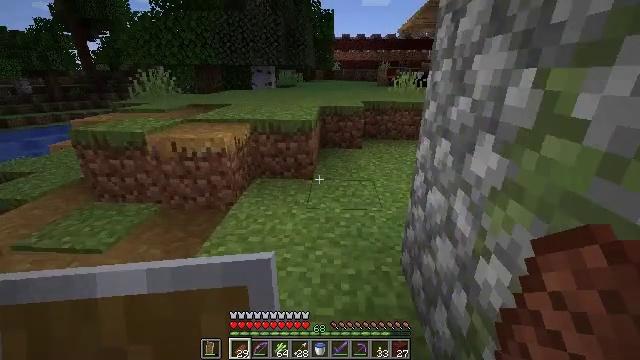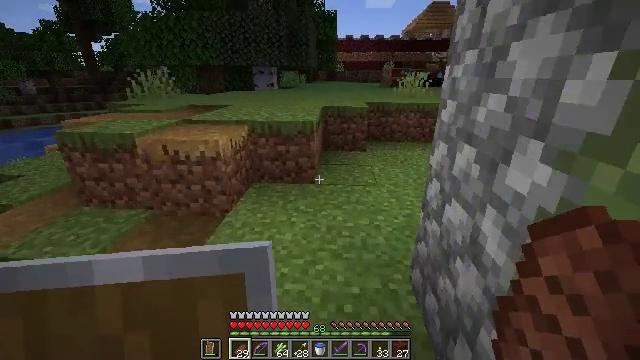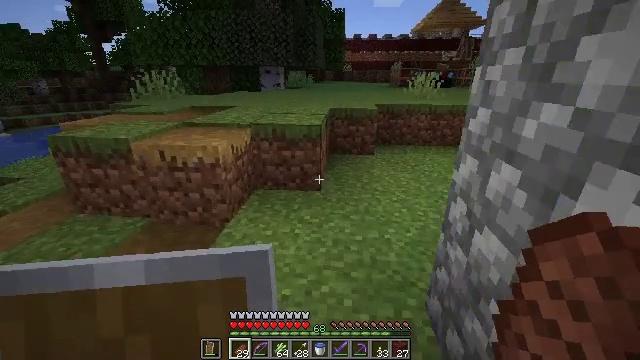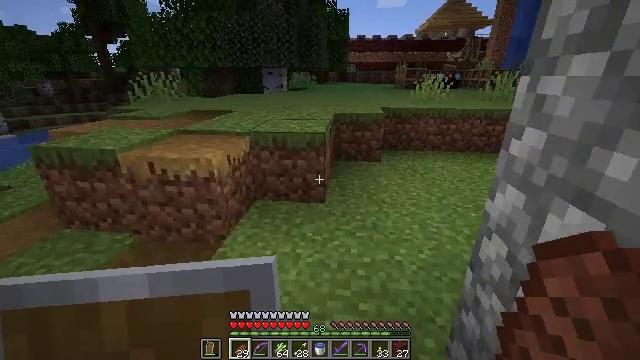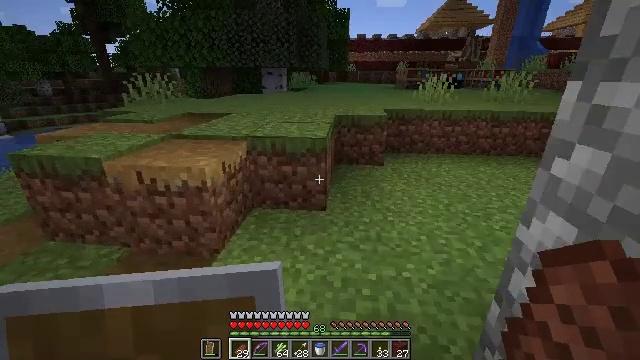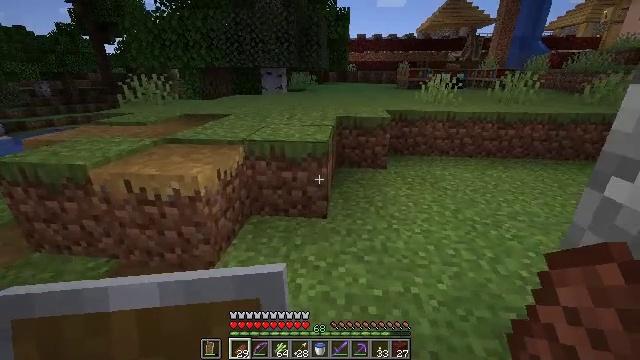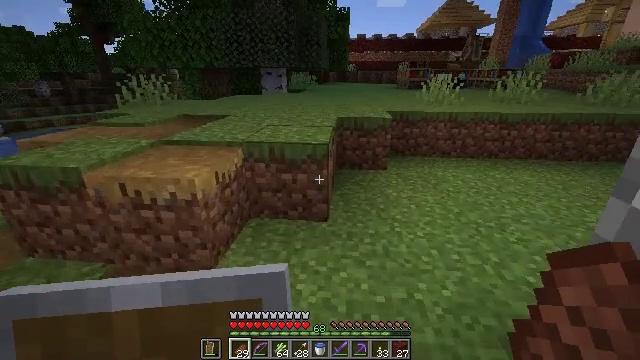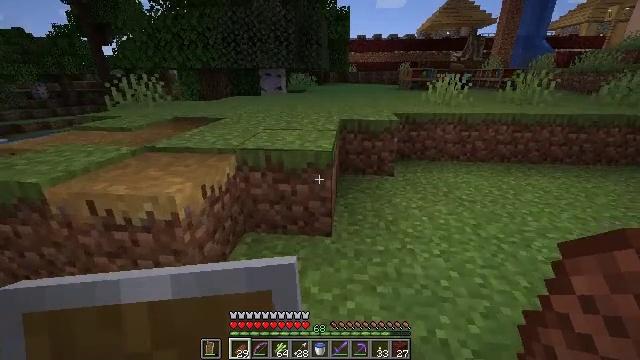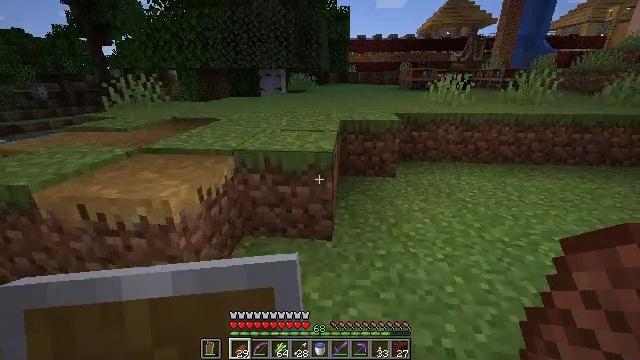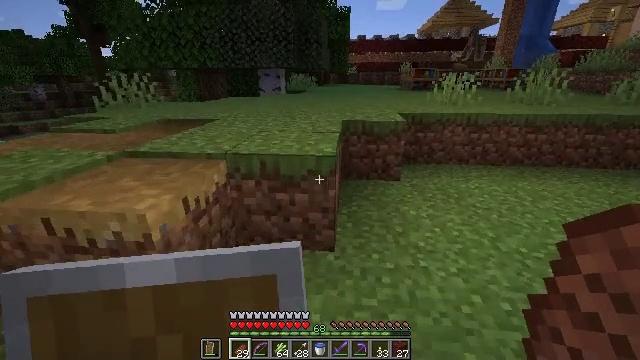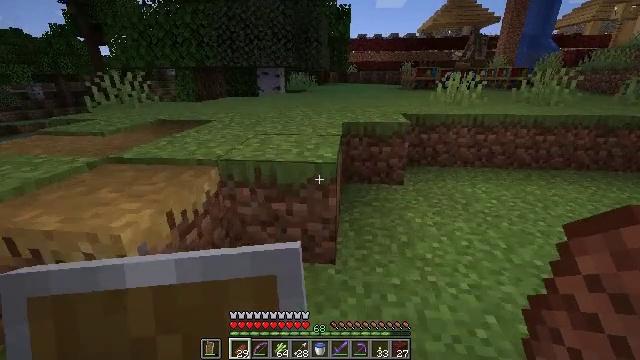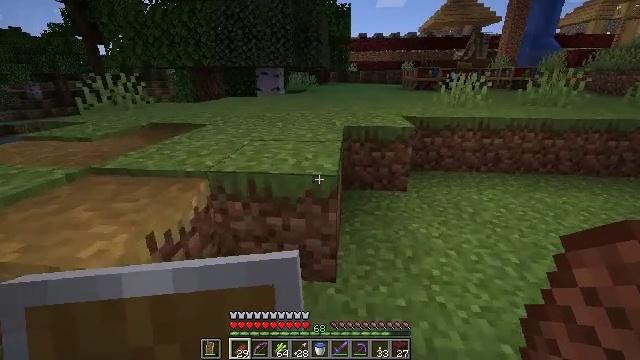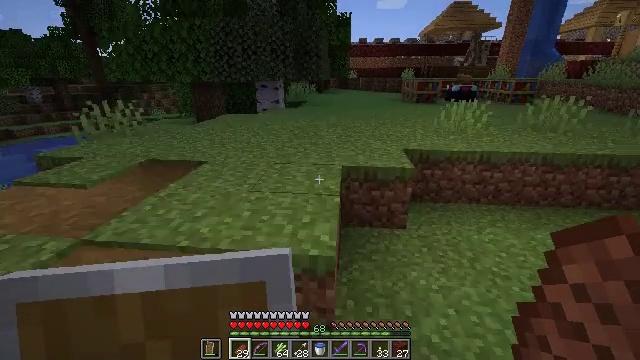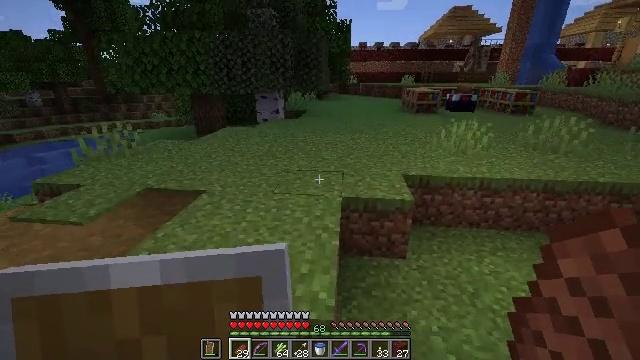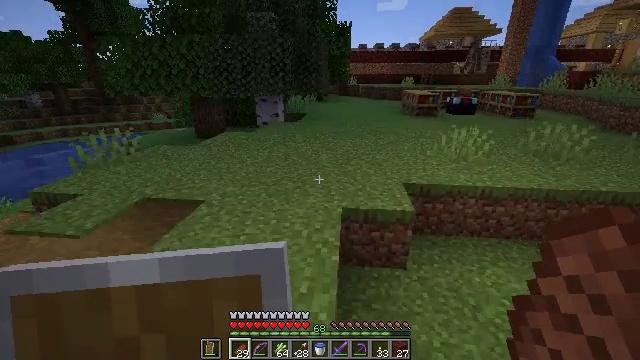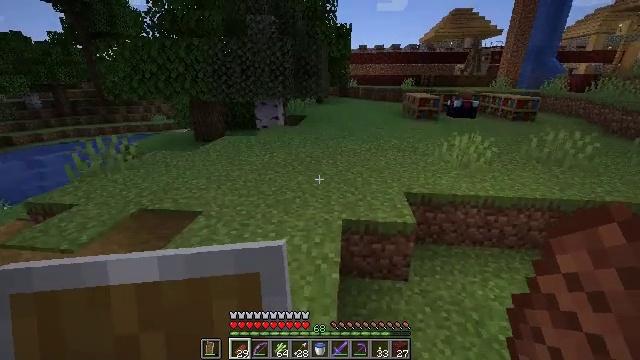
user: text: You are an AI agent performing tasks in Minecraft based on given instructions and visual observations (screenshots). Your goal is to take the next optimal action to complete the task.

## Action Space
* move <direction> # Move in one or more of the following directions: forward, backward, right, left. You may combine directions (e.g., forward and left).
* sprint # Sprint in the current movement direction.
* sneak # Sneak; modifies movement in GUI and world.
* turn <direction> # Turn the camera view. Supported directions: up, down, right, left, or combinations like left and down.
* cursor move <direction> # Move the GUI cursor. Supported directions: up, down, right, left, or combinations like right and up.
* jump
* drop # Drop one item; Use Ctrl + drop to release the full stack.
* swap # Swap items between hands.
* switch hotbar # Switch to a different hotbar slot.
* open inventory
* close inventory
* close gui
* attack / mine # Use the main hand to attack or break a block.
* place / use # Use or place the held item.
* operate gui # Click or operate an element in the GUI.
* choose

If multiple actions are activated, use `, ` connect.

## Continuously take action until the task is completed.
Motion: motion action
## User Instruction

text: Collect the pumpkin by holding left button.
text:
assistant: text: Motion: move forward
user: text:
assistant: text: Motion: move forward, turn left
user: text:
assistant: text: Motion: move forward
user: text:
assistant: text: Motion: move forward
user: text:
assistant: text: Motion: move forward
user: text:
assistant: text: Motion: move forward
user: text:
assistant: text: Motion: move forward
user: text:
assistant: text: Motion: move forward
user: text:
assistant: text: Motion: move forward
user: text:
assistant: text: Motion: move forward
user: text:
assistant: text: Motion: move forward, jump
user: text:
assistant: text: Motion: move forward, jump
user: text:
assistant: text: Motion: move forward, jump
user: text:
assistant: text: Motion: move forward, jump
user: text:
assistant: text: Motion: move forward, jump
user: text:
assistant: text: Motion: move forward, jump
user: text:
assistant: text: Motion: move forward
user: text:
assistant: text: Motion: move forward
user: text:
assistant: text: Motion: move forward
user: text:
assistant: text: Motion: move forward
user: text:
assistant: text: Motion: move forward
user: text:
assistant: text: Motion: move forward
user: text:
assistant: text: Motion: move forward, turn right
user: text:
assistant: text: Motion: move forward, turn right
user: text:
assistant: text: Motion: move forward
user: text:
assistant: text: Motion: move forward
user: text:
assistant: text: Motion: move forward, jump
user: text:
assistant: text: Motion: move forward, turn left, jump
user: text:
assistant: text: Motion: move forward, turn left, jump
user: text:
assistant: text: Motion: move forward and move left, jump